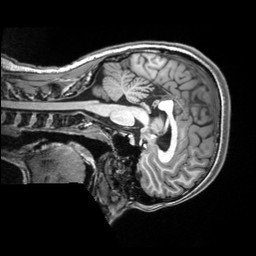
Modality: T1w
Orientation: sagittal
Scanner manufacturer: siemens
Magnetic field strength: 3 T
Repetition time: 2.5 s
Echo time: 0.00343 s